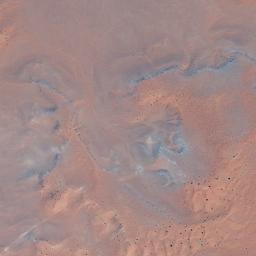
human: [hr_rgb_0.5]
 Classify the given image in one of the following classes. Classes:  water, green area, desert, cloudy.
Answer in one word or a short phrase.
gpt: desert